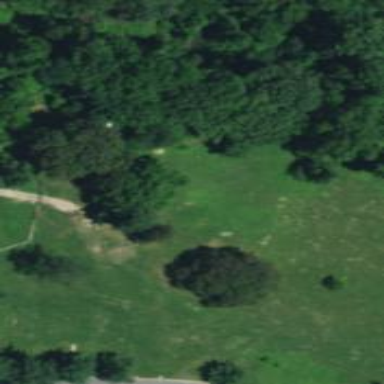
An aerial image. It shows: Disc golf hole.